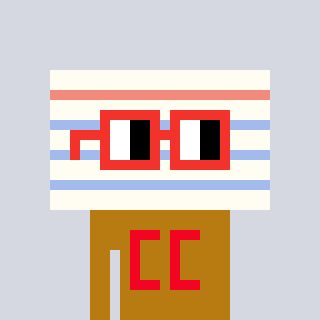
a pixel art character with square red glasses, a empty notebook page-shaped head and a gold-colored body on a cool background